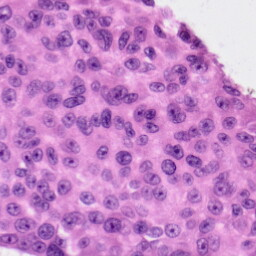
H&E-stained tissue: Skin